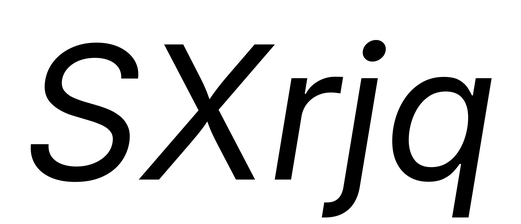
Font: Inter-Italic_Italic